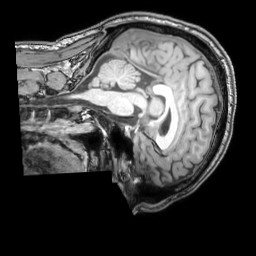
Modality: T1w
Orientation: sagittal
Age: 32
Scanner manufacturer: philips
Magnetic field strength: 3 T
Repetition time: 0.007 s
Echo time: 0.003501 s